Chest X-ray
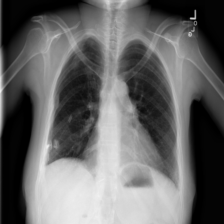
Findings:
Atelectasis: negative
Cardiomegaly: positive
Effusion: negative
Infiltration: negative
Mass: negative
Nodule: negative
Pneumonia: negative
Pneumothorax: negative
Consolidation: negative
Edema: negative
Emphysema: negative
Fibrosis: negative
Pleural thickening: negative
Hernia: negative